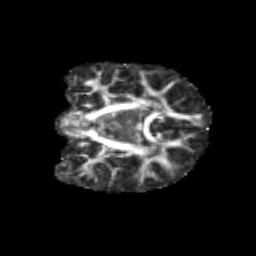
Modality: FA
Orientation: coronal
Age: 9
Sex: male
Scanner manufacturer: siemens
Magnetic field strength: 3 T
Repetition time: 3.8 s
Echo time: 0.07 s